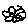
Label: flower